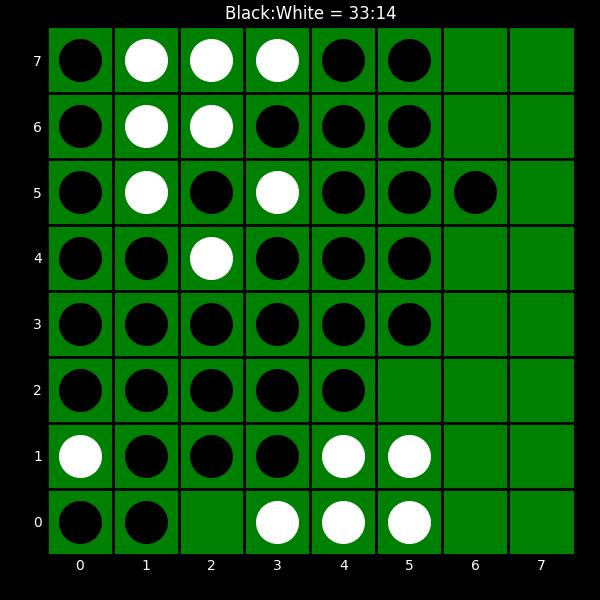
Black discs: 33
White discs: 14